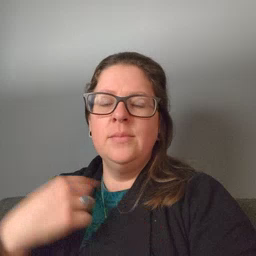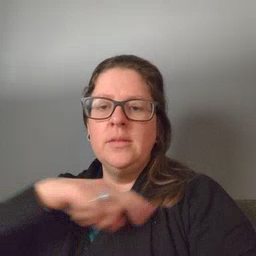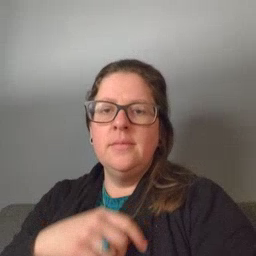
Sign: weus